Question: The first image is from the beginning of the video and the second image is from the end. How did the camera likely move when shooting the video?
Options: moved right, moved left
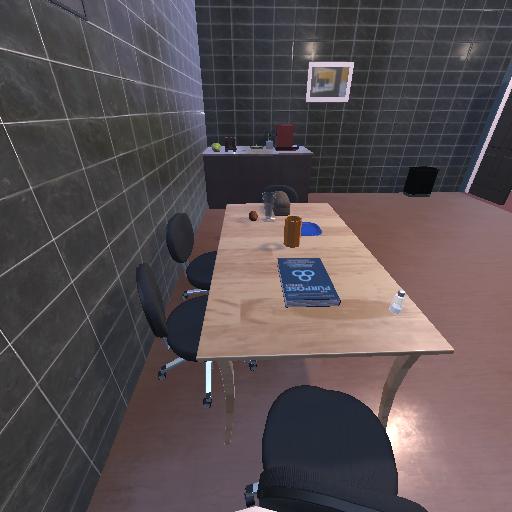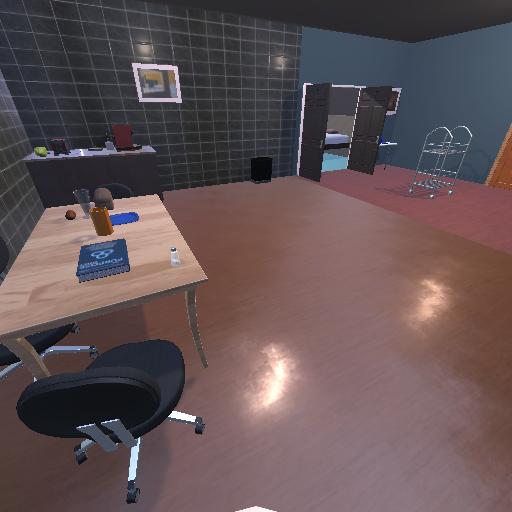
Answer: moved right